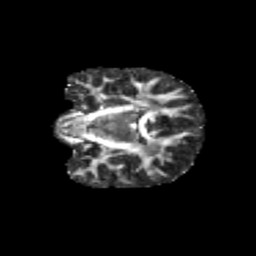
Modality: FA
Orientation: coronal
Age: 11
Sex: female
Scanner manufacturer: siemens
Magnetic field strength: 3 T
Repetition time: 3.8 s
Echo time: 0.07 s